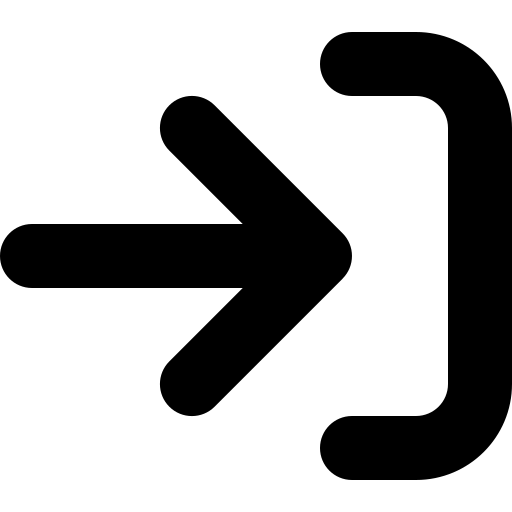
Tags: icon, FontAwesome, fa-icon, solid, arrow, right, to, bracket